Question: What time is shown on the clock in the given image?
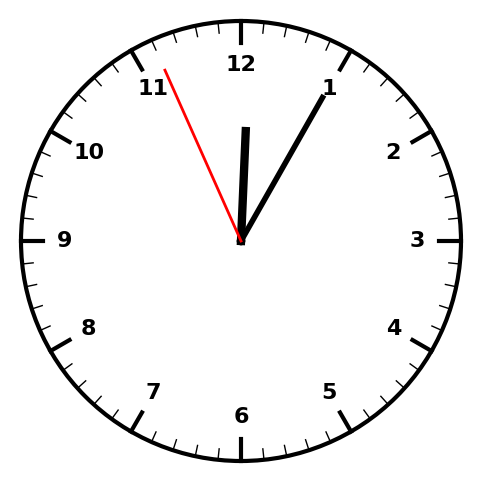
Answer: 12:04:56